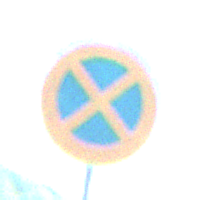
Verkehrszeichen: AbsolutesHalteverbot
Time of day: Night
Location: Outdoor (Nature)
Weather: PartlyCloudy
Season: NotSpecified
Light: Natural